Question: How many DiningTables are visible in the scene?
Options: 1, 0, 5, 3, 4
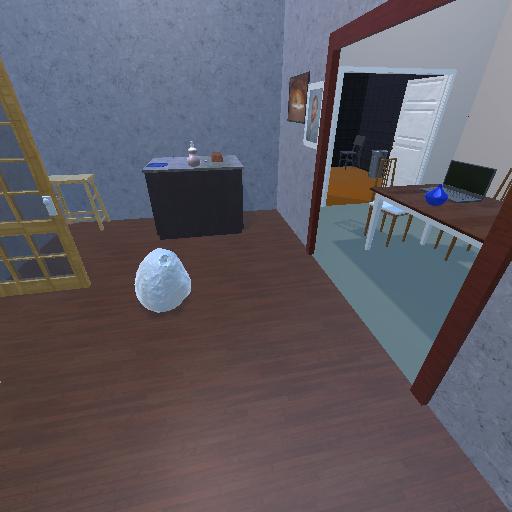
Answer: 1